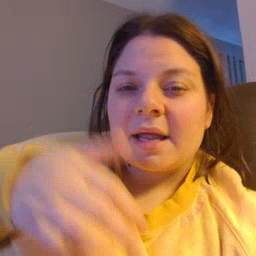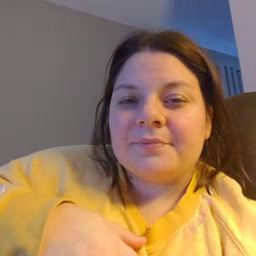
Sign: any